The image is a wavelet scalogram (time versus scale/frequency) of a rolling-element bearing's vibration signal. Diagnose the bearing from this image, choosing from: normal, inner_race, outer_race, ball.
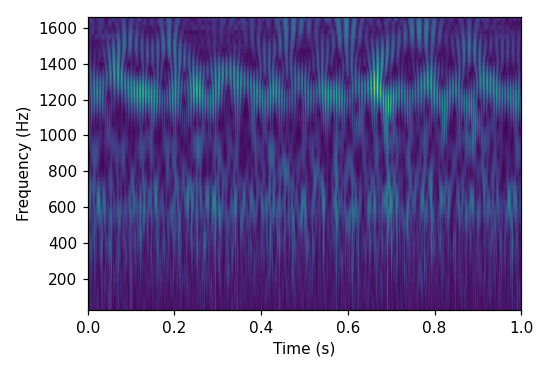
Answer: outer_race